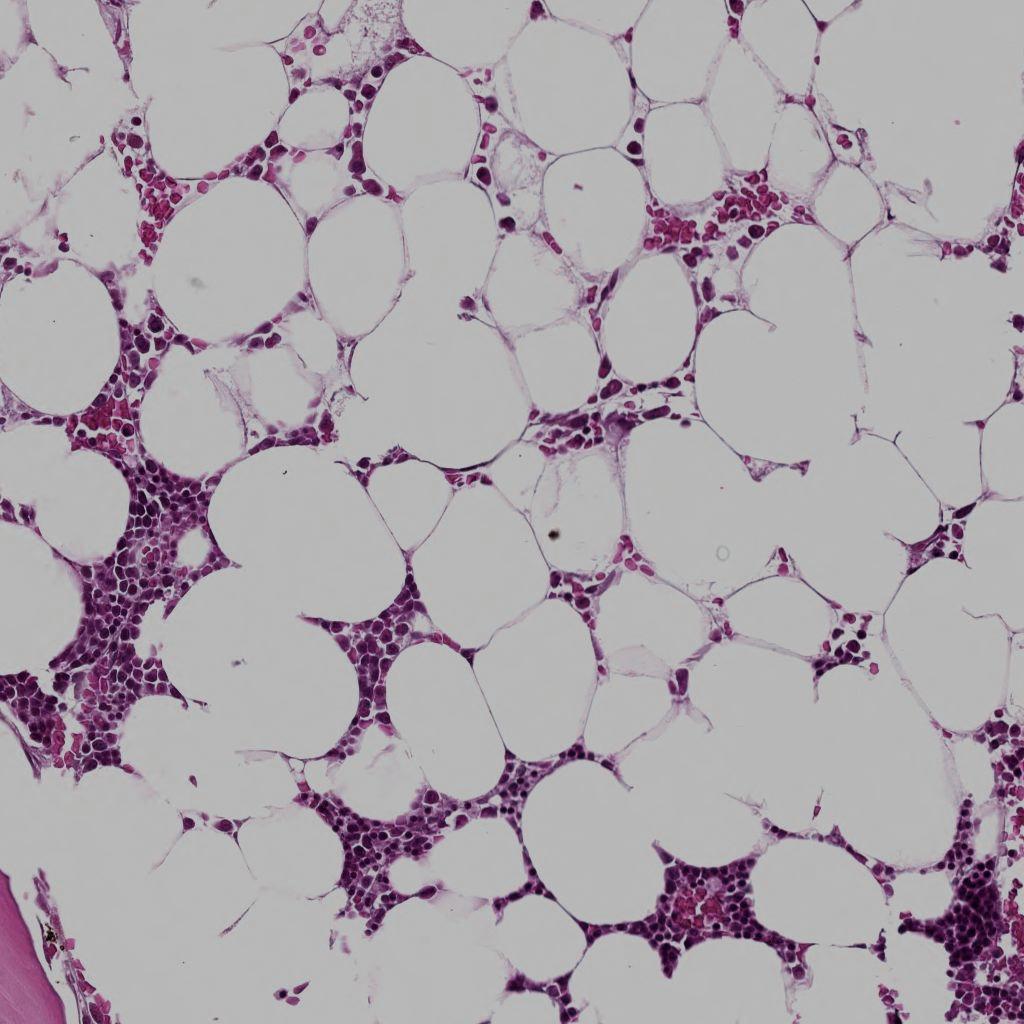
Label: Non-Tumor